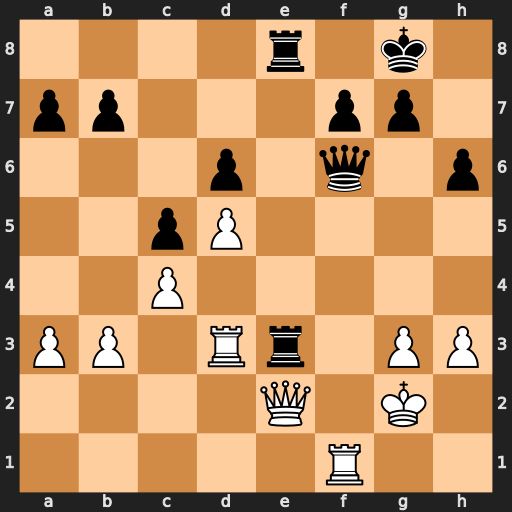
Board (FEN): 4r1k1/pp3pp1/3p1q1p/2pP4/2P5/PP1Rr1PP/4Q1K1/5R2
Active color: w
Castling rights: -
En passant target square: -
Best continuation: Rxe3 Rxe3 Qxe3